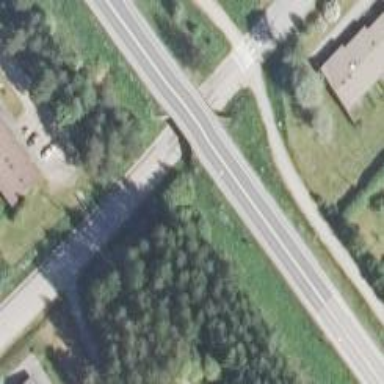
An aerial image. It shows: Trunk highway bridge with asphalt surface.